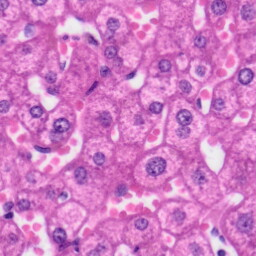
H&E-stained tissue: Liver